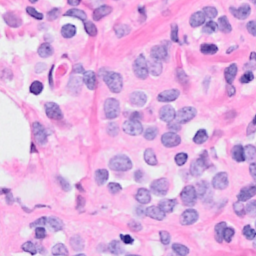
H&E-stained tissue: Breast